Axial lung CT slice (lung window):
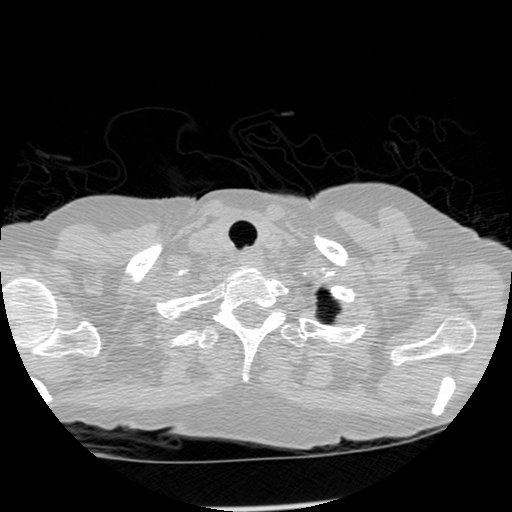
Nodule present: no